Question: I am trying to order the Beer brands in my plot according to a different value than is being plotted on the graph. Here is what I have so far:
'''
ggplot(rn, aes(Beer, Move)) +
geom_bar(stat = "identity", aes(fill = Beer)) +
geom_text(aes(label = paste0(ifelse(Move >= 0, "+", "-"), round(Move, 0)), hjust = ifelse(Move >= 0, -0.1, 1.1)), size = 3) +
theme(axis.text.x = element_text(angle = 90, hjust = 1, vjust = 0.5)) +
coord_flip() +
facet_grid( ~ Week)
'''

I would like to order the labels on the y axes in the plot below by descending value of the total 'Vol' across both 'Week' types.
'''
rn <- structure(list(Beer = c("TOTAL
MANUFACTURER", "TOTAL
MANUFACTURER",
"BUD ICE", "BUD ICE", "BUD LIGHT", "BUD LIGHT", "BUD LIGHT LIME",
"BUD LIGHT LIME", "BUD LIGHT
PLATINUM", "BUD LIGHT
PLATINUM",
"BUDWEISER", "BUDWEISER", "BUDWEISER
SELECT", "BUDWEISER
SELECT",
"BUSCH", "BUSCH", "BUSCH LIGHT", "BUSCH LIGHT", "BUSCH
SIGNATURE
COPPER LAGER",
"BUSCH
SIGNATURE
COPPER LAGER", "KING COBRA", "KING COBRA",
"MICHELOB ULTRA", "MICHELOB ULTRA", "NATTY DADDY", "NATTY DADDY",
"NATURAL ICE", "NATURAL ICE", "NATURAL LIGHT", "NATURAL LIGHT",
"ROLLING ROCK", "ROLLING ROCK", "STELLA ARTOIS", "STELLA ARTOIS"
), Move = c(10.9988965633466, 10.1917719480268, 18.7942890269773,
17.8379704000208, 8.52818879847615, 6.57322359471904, -1.6643480768426,
-12.1827006261446, -27.2318264955458, -25.2438712289667, 1.9069242423403,
0.638652351445872, 35.3911234177604, 32.8505336536518, 21.<PHONE>,
22.6051124119408, 38.9175541069643, 38.3366719548672, 27.7826940408763,
12.5811399710158, 7.61387785160614, 5.3730476632517, 2.523089374317,
6.65243800531876, 15.6173328636012, 9.99422424529812, 15.8994933396845,
16.417584385266, -3.80149571073229, -8.0531186783228, 5.89476792019757,
9.26717373953234, 2.99948475741683, -9.23164967143357), Vol = c(<PHONE>.1,
<PHONE>.1, 97212.8, 299075.2, 488052.9, <PHONE>.5, 35031.9, 108055.8,
24700.5, 76511.2, 218627.9, 686473.6, 7531, 24379.5, 168583.9,
521768.3, 283476.3, 886896.1, 4086.9, 12142.7, 18267.6, 55111.6,
28543.5, 90719, 24303.8, 62871.5, 58335.5, 176122.4, 176848.2,
557538.9, 10981.1, 33924.5, 3527.3, 11367.3), Week = c("3 Week Aggregate",
"12 Week Aggregate", "3 Week Aggregate", "12 Week Aggregate",
"3 Week Aggregate", "12 Week Aggregate", "3 Week Aggregate",
"12 Week Aggregate", "3 Week Aggregate", "12 Week Aggregate",
"3 Week Aggregate", "12 Week Aggregate", "3 Week Aggregate",
"12 Week Aggregate", "3 Week Aggregate", "12 Week Aggregate",
"3 Week Aggregate", "12 Week Aggregate", "3 Week Aggregate",
"12 Week Aggregate", "3 Week Aggregate", "12 Week Aggregate",
"3 Week Aggregate", "12 Week Aggregate", "3 Week Aggregate",
"12 Week Aggregate", "3 Week Aggregate", "12 Week Aggregate",
"3 Week Aggregate", "12 Week Aggregate", "3 Week Aggregate",
"12 Week Aggregate", "3 Week Aggregate", "12 Week Aggregate")), .Names = c("Beer",
"Move", "Vol", "Week"), class = c("data.table", "data.frame"), row.names = c(NA,
-34L))
'''
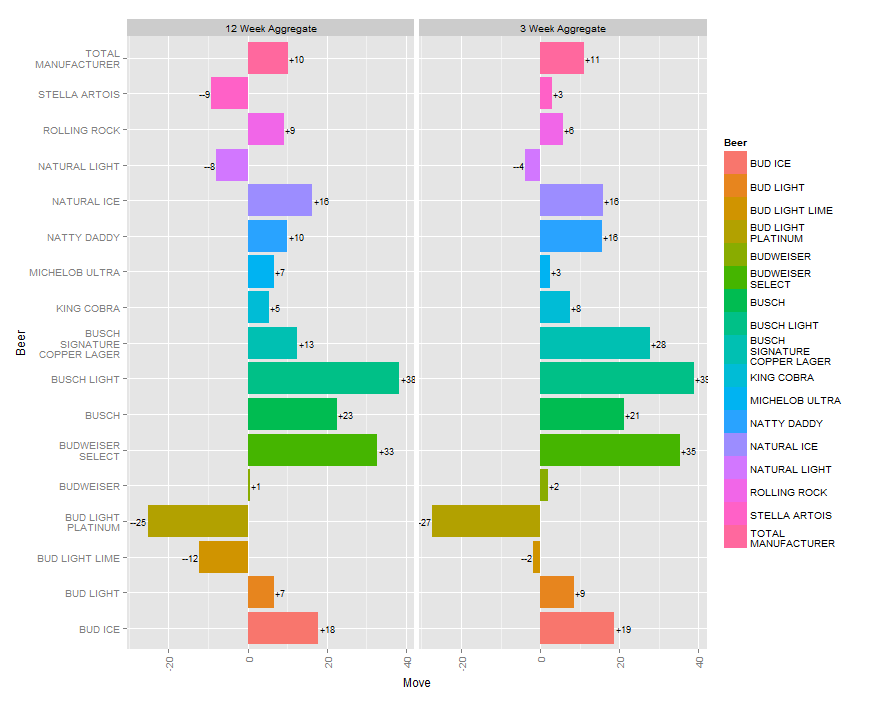
Answer: '''
rn <- structure(list(Beer = c("TOTAL
MANUFACTURER", "TOTAL
MANUFACTURER",
"BUD ICE", "BUD ICE", "BUD LIGHT", "BUD LIGHT", "BUD LIGHT LIME",
"BUD LIGHT LIME", "BUD LIGHT
PLATINUM", "BUD LIGHT
PLATINUM",
"BUDWEISER", "BUDWEISER", "BUDWEISER
SELECT", "BUDWEISER
SELECT",
"BUSCH", "BUSCH", "BUSCH LIGHT", "BUSCH LIGHT", "BUSCH
SIGNATURE
COPPER LAGER",
"BUSCH
SIGNATURE
COPPER LAGER", "KING COBRA", "KING COBRA",
"MICHELOB ULTRA", "MICHELOB ULTRA", "NATTY DADDY", "NATTY DADDY",
"NATURAL ICE", "NATURAL ICE", "NATURAL LIGHT", "NATURAL LIGHT",
"ROLLING ROCK", "ROLLING ROCK", "STELLA ARTOIS", "STELLA ARTOIS"),
Move = c(10.9988965633466, 10.1917719480268, 18.7942890269773,
17.8379704000208, 8.52818879847615, 6.57322359471904, -1.6643480768426,
-12.1827006261446, -27.2318264955458, -25.2438712289667, 1.9069242423403,
0.638652351445872, 35.3911234177604, 32.8505336536518, 21.<PHONE>,
22.6051124119408, 38.9175541069643, 38.3366719548672, 27.7826940408763,
12.5811399710158, 7.61387785160614, 5.3730476632517, 2.523089374317,
6.65243800531876, 15.6173328636012, 9.99422424529812, 15.8994933396845,
16.417584385266, -3.80149571073229, -8.0531186783228, 5.89476792019757,
9.26717373953234, 2.99948475741683, -9.23164967143357),
Vol = c(<PHONE>.1,<PHONE>.1, 97212.8, 299075.2, 488052.9, <PHONE>.5, 35031.9, 108055.8,
24700.5, 76511.2, 218627.9, 686473.6, 7531, 24379.5, 168583.9,
521768.3, 283476.3, 886896.1, 4086.9, 12142.7, 18267.6, 55111.6,
28543.5, 90719, 24303.8, 62871.5, 58335.5, 176122.4, 176848.2,
557538.9, 10981.1, 33924.5, 3527.3, 11367.3), Week = c("3 Week Aggregate",
"12 Week Aggregate", "3 Week Aggregate", "12 Week Aggregate",
"3 Week Aggregate", "12 Week Aggregate", "3 Week Aggregate",
"12 Week Aggregate", "3 Week Aggregate", "12 Week Aggregate",
"3 Week Aggregate", "12 Week Aggregate", "3 Week Aggregate",
"12 Week Aggregate", "3 Week Aggregate", "12 Week Aggregate",
"3 Week Aggregate", "12 Week Aggregate", "3 Week Aggregate",
"12 Week Aggregate", "3 Week Aggregate", "12 Week Aggregate",
"3 Week Aggregate", "12 Week Aggregate", "3 Week Aggregate",
"12 Week Aggregate", "3 Week Aggregate", "12 Week Aggregate",
"3 Week Aggregate", "12 Week Aggregate", "3 Week Aggregate",
"12 Week Aggregate", "3 Week Aggregate", "12 Week Aggregate")), .Names = c("Beer",
"Move", "Vol", "Week"), class = "data.frame", row.names = c(NA,
-34L))
'''
The only thing I changed was this line
'''
## add this and use make.unique to avoid duplicate factor label warnigs
## everything else stays the same
rn$Beer <- with(rn, factor(Beer, levels = make.unique(Beer[order(ave(Vol, Beer, FUN = sum))])))
library('ggplot2')
ggplot(rn, aes(Beer, Move)) +
geom_bar(stat = "identity", aes(fill = Beer)) +
geom_text(aes(label = paste0(ifelse(Move >= 0, "+", "-"), round(Move, 0)), hjust = ifelse(Move >= 0, -0.1, 1.1)), size = 3) +
theme(axis.text.x = element_text(angle = 90, hjust = 1, vjust = 0.5)) +
coord_flip() +
facet_grid( ~ Week)
'''